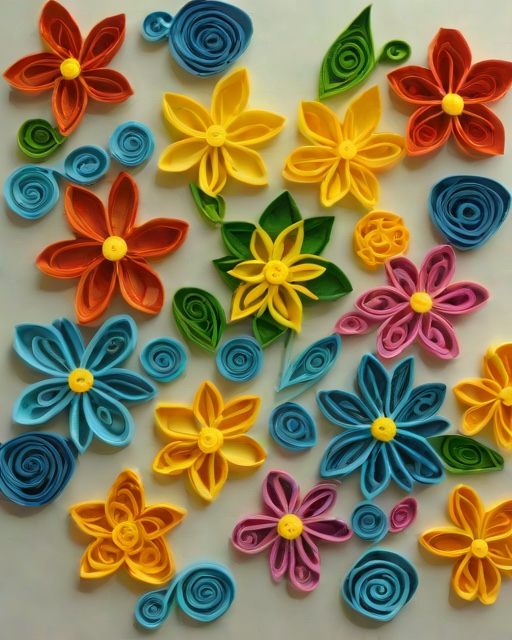
Category: Thank You